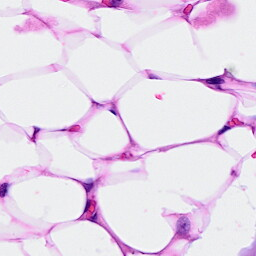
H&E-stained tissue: Breast